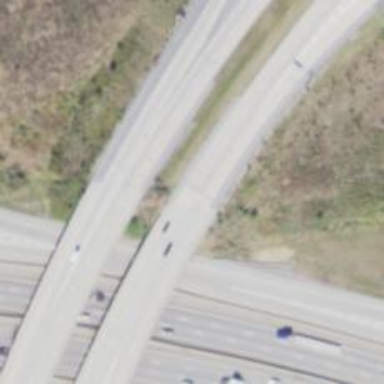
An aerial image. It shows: Trunk highway with expressway features.